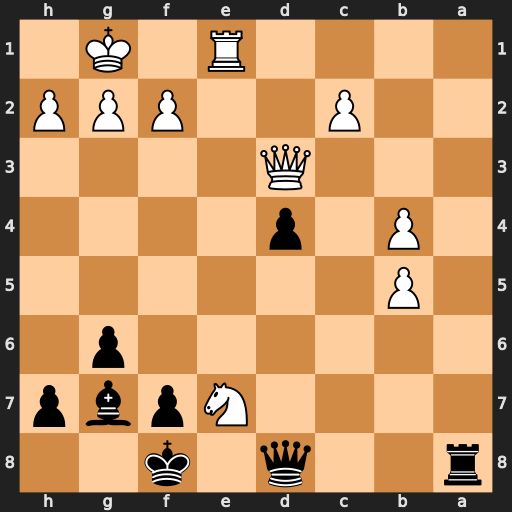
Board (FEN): r2q1k2/4Npbp/6p1/1P6/1P1p4/3Q4/2P2PPP/4R1K1
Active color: b
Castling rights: -
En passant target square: -
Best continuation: Qxe7 Rxe7 Ra1+ Qf1 Rxf1+ Kxf1 Kxe7